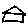
Label: house